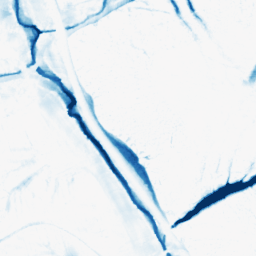
Category: morphological
Decomposition family: morphological_ellipse
Decomposition parameters: operation: closing
width: 20
height: 30
Upsampling method: bilinear
Upsampling parameters: scale: 2
Upsampling scale: 2